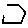
Label: hexagon